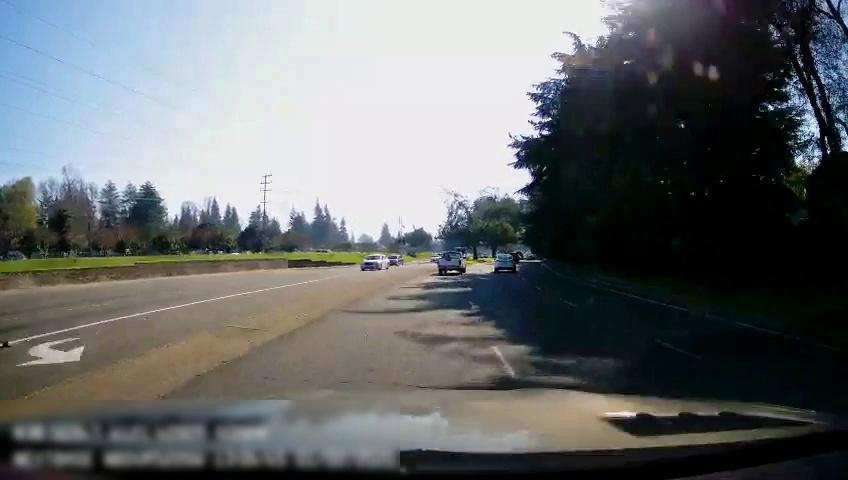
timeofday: Day
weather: Sunny
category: Drivable Space
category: Drivable Space
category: Vehicles | Car
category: Vehicles | Car
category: Vehicles | Car
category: Vehicles | Truck
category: Vehicles | Car
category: Lanes | Opposite Lane
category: Lanes | Current Lane
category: Lanes | Current Lane